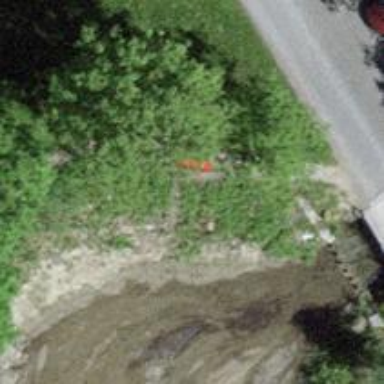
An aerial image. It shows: Red bench.